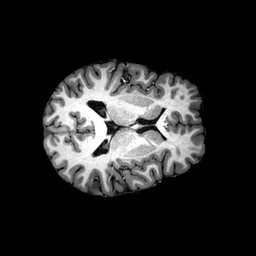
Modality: T1w
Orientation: axial